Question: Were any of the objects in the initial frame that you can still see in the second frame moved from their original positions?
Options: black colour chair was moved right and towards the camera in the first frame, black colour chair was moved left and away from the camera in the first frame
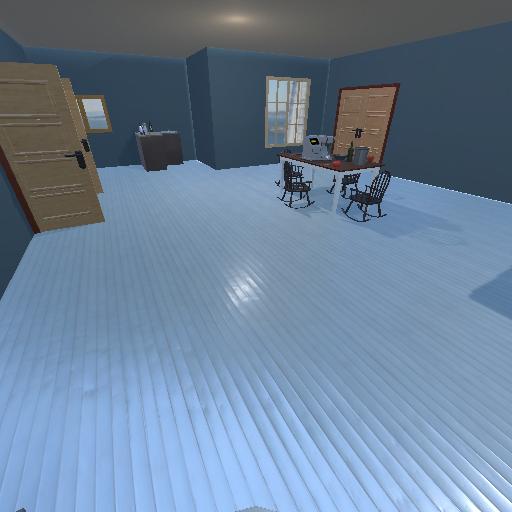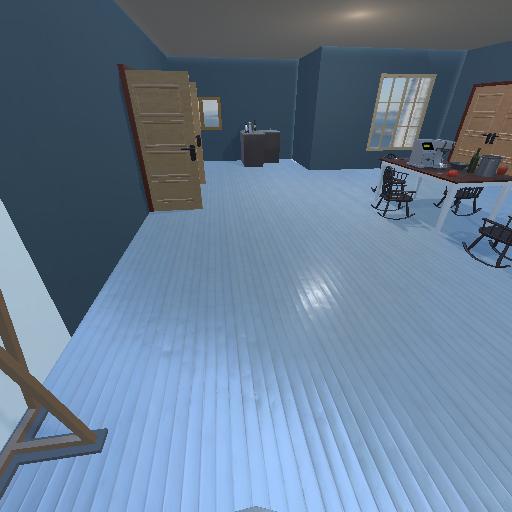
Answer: black colour chair was moved right and towards the camera in the first frame